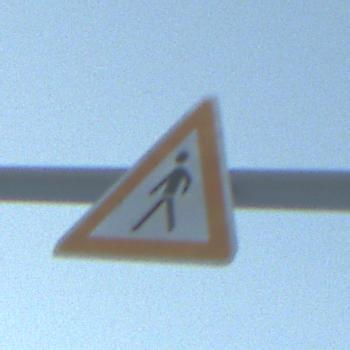
Verkehrszeichen: FussgaengerRechts
Umgebung: Outdoor, Nature
Tageszeit: SunriseSunset
Wetter: Clear
Licht: Natural
Jahreszeit: Winter
Kontrast: LowContrast